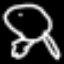
Label: frog